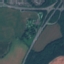
Label: Highway